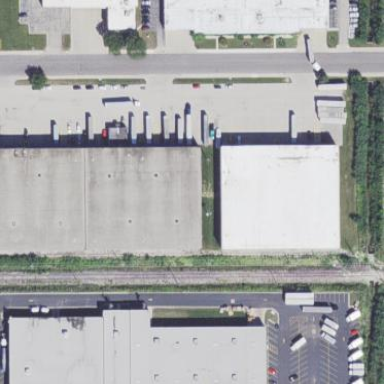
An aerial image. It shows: Industrial building.